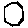
Label: hexagon